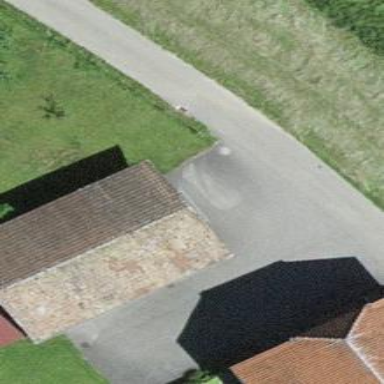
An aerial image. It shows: Barn.